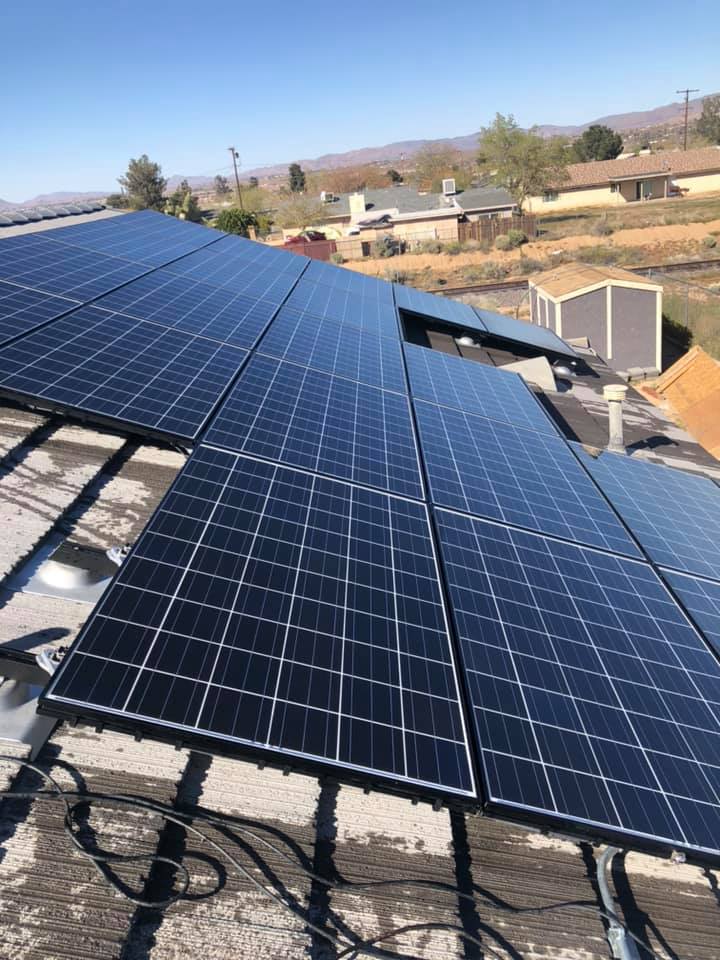
Label: Clean